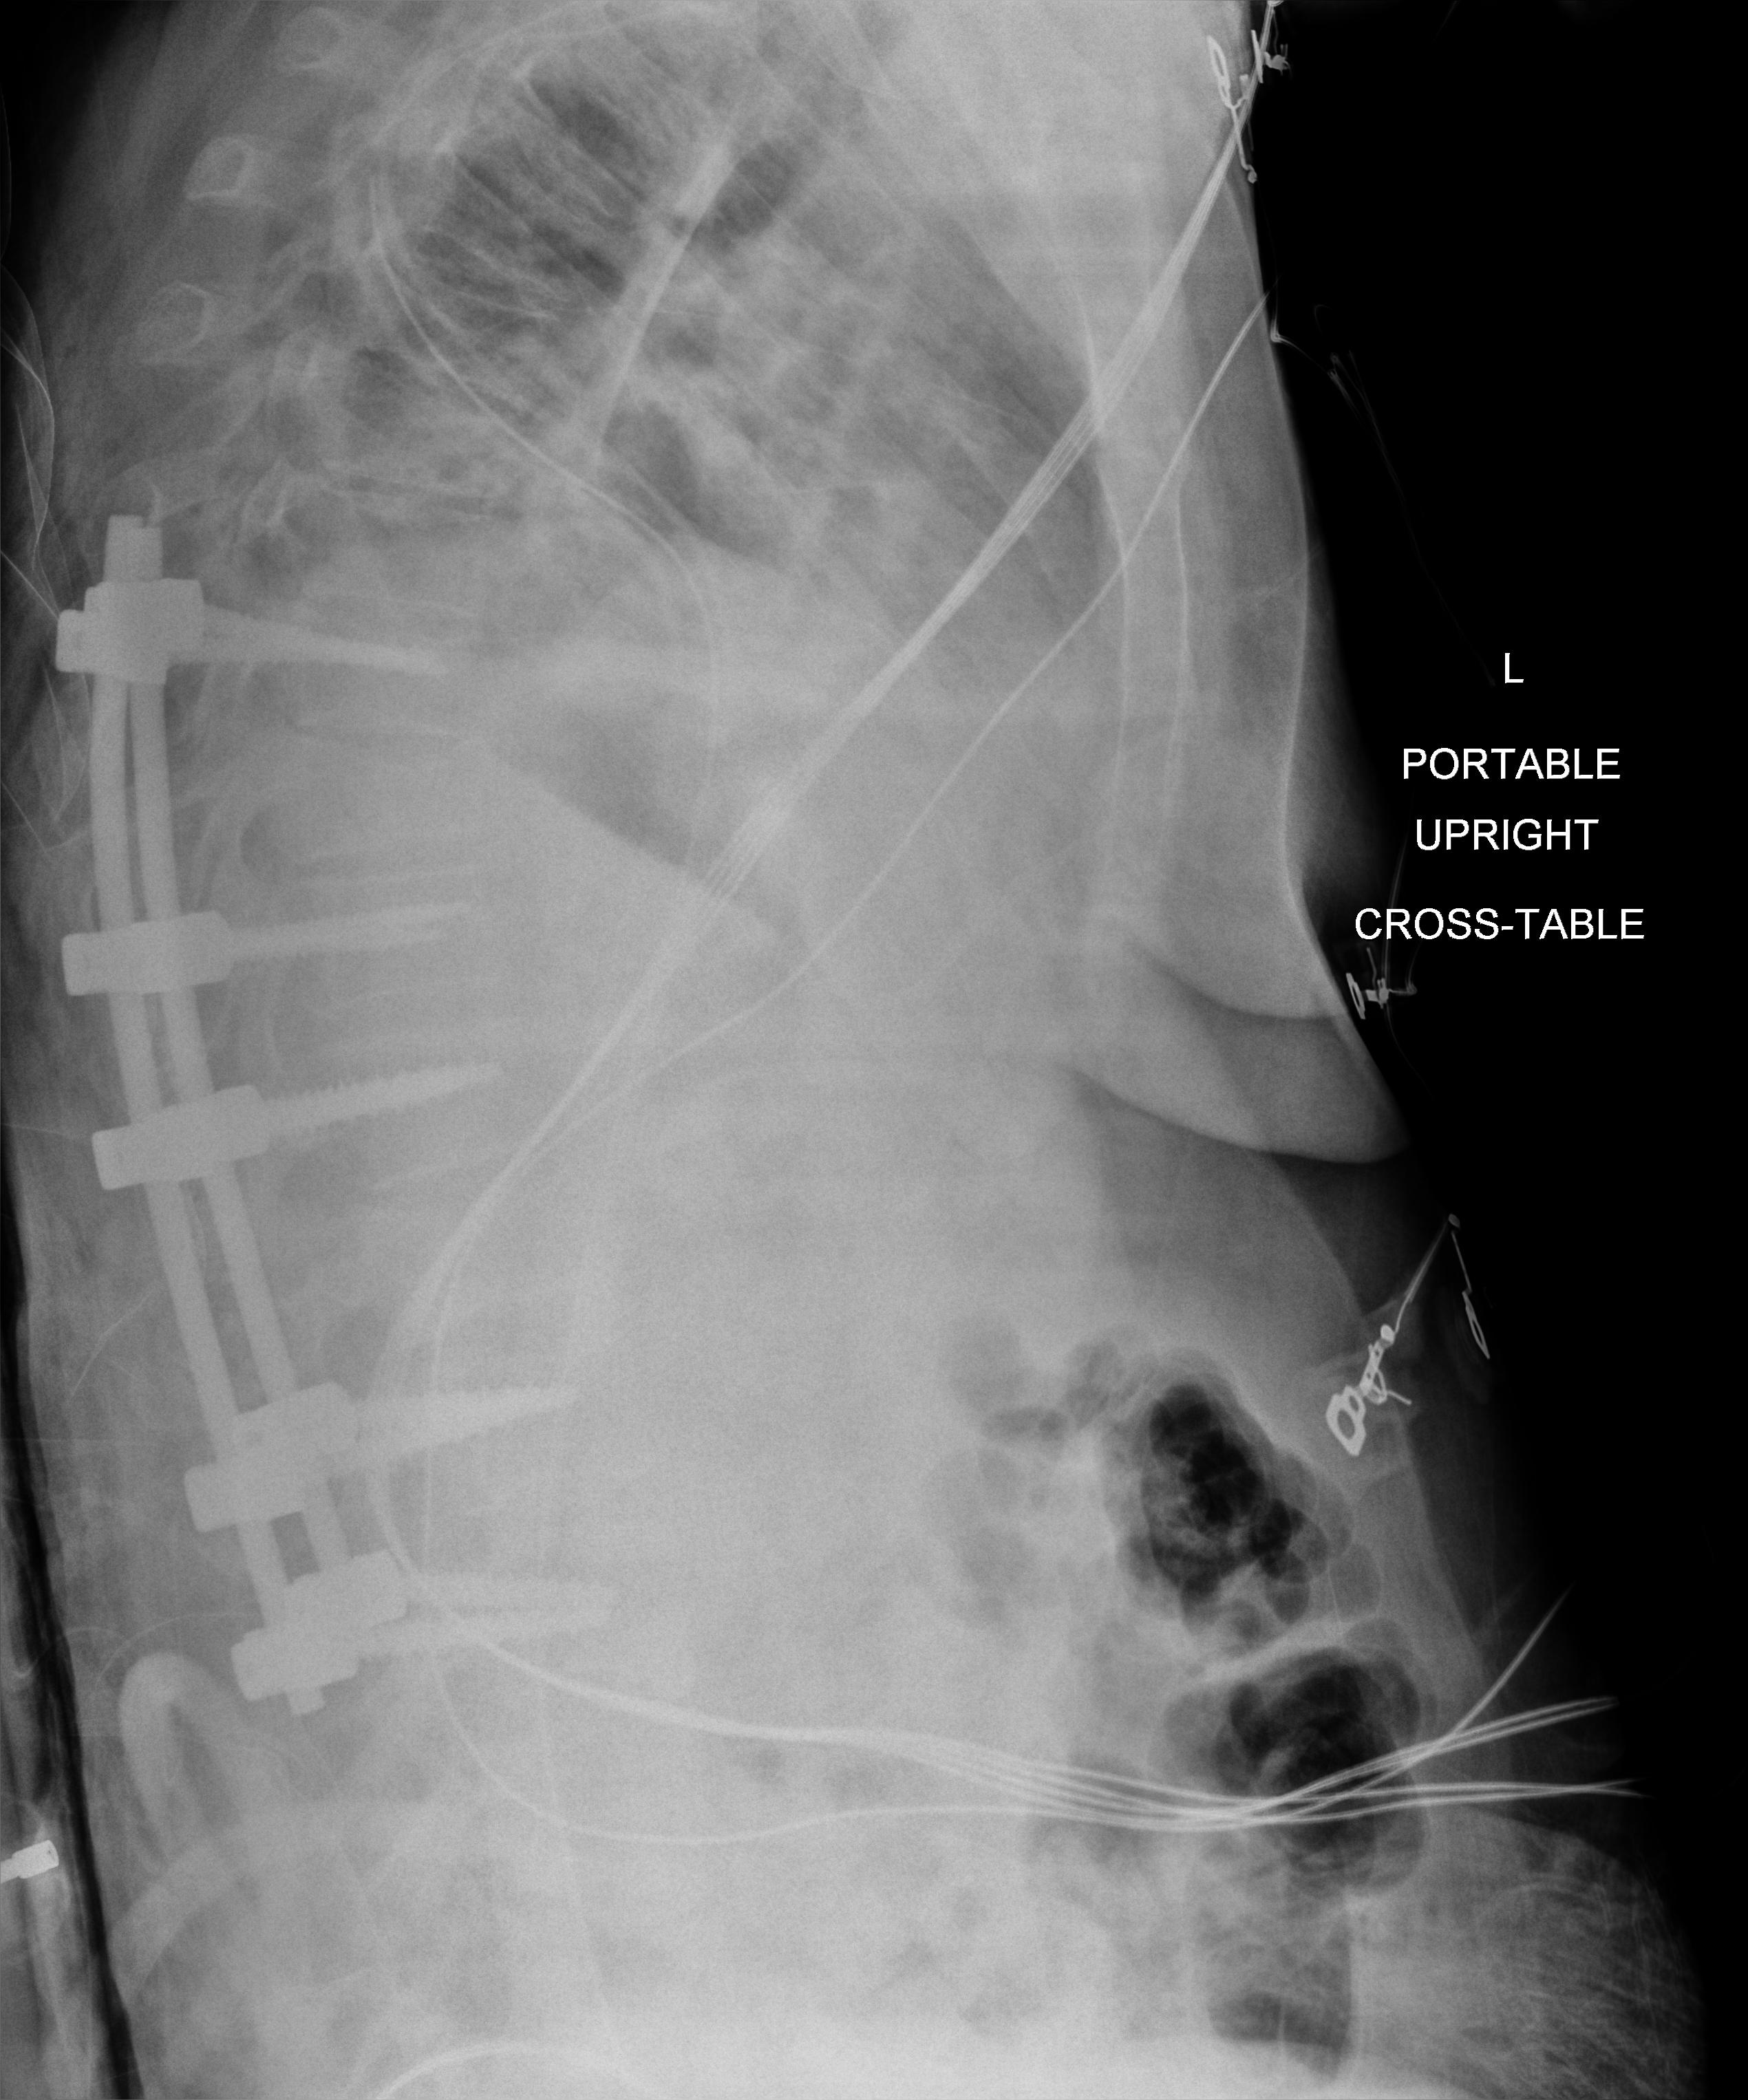
View: LATERAL
Implant manufacturer: medtronic solera